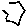
Label: hexagon